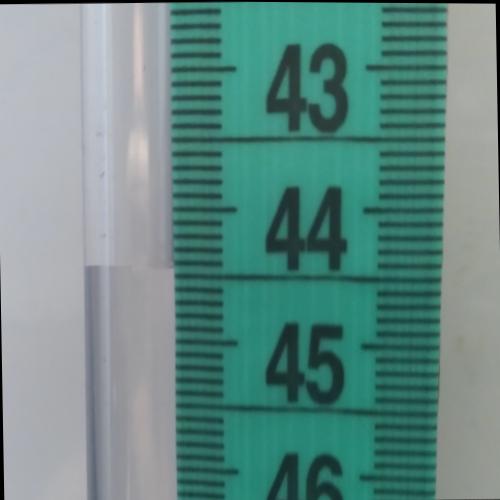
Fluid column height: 44.4 cm